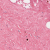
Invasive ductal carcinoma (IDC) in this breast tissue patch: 0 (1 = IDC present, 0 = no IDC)